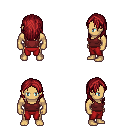
a pixel art fantasy rpg character, male body template, human, tanned skin, maroon pirate shirt, red pants, brunette long hairstyle, four views (front, back, left, right), 2x2 character sprite sheet, small pixel art, hard edges, no anti-aliasing